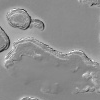
Atmospheric dust classification: not_dusty